Question: <URL>
After testing a site I'm working on, I've discovered a weird break that occurs only in Chrome and Safari. Everything looks fine in Firefox.

Welcome to BodywoRx
'''
<div class="banner-image">
<img src="<?php echo get_template_directory_uri(); ?>/img/large.jpg" alt="about-place-holder" id="aph" />
</div><!-- end banner-image -->
<p>Body WoRx was founded on the belief that many dysfunctions of the body can be healed through massage therapy. In a world where prescriptions are written for variety of symptoms, we offer an alternative solution to helping the body heal itself. We are located in historic downtown Grand Prairie, conveniently centered between Fort Worth and Dallas.</p>
<div class="bio">
<img src="<?php echo get_template_directory_uri(); ?>/img/bridgett.jpg" alt="bridgett-freiburger" id="bf" />
<p>Bridgett suffered from chronic neck, back, and shoulder pain for many years. She went to many doctors, specialists, had many MRI&apos;s, but no one knew what was causing the pain. She had been prescribed countless medications to help ease discomfort, but nothing to address the cause. Bridgett stumbled across massage therapy and has since become a firm believer and advocate in its many benefits and healing properties. Before getting into massage therapy, Bridgett served in the Marine Corps, and then continued supporting the war fighter while working at Bell Helicopter. Bridgett is a graduate of North Texas School of Swedish Massage.</p>
</div><!-- end bio -->
</div><!-- end about -->
'''
I'm sure it's something minor, I just can't quite figure it out. Any ideas? Thank you.
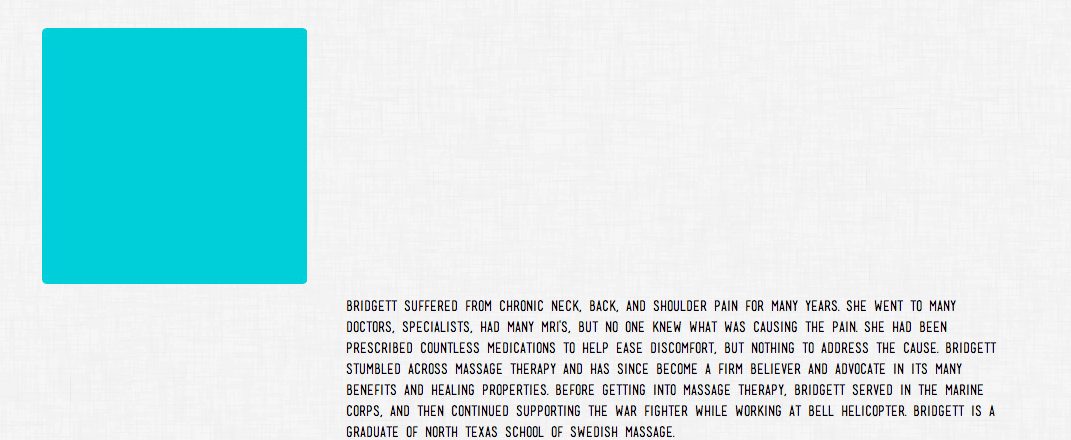
Answer: Try using 'float' on the second image.
'''
.bio img {
float: left;
}
'''
JS Fiddle: <URL>